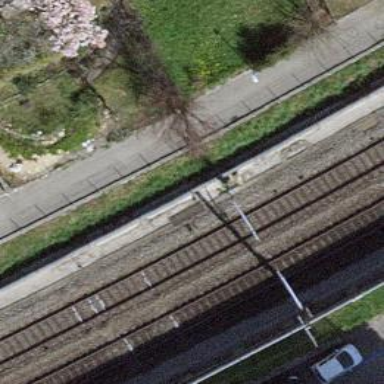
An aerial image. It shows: Railway signal.